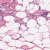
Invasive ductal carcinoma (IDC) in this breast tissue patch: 1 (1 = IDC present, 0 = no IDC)